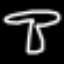
Label: mushroom